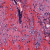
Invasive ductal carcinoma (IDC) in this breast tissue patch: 0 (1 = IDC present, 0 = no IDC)